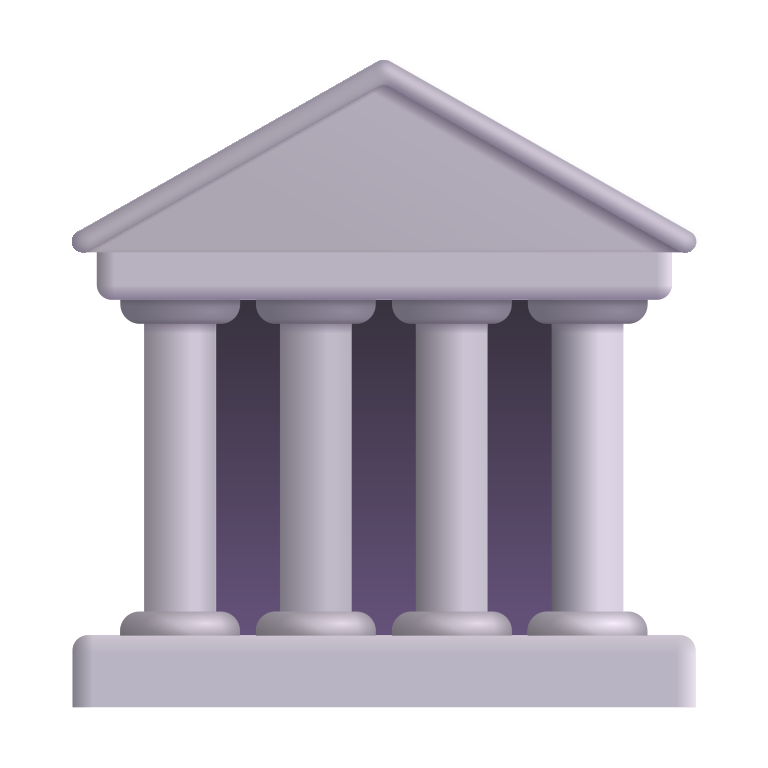
classical building color